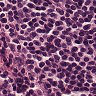
Metastatic tissue present: no